Field crop: maize
Growth stage: 1
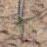
Species: salsola